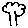
Label: tree